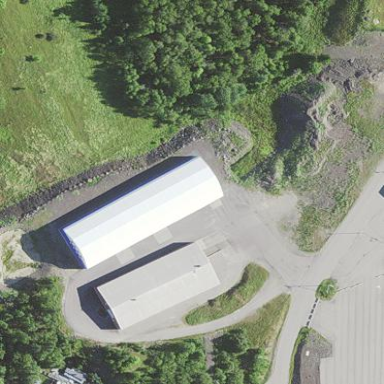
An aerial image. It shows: Warehouse.